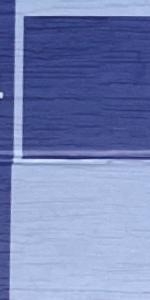
Label: Empty